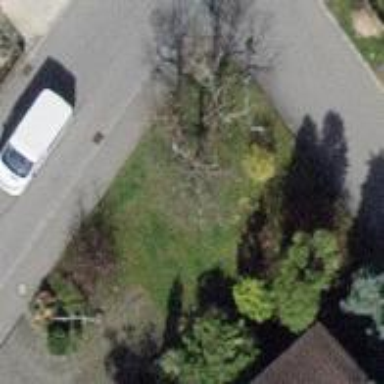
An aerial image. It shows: Semi-deciduous broadleaved tree.